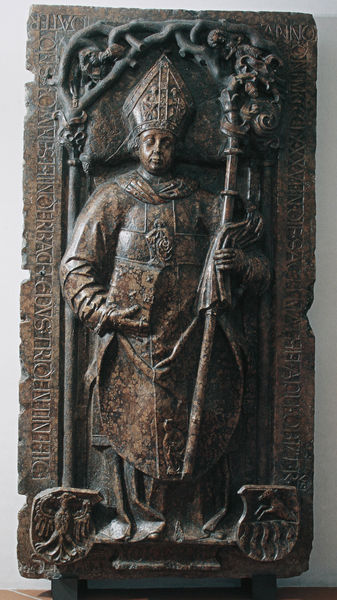
Titel: Grabplatte des Erzbischofs Johannes IV. Hinderbach (1465-1486)
Standort: Trient
Institution: Diözesanmuseum
Schlagwörter: adler, dunkel, hand, körper, mann, umhang, äste, braun, geste, hut, marmor, gürtel, rose, tiere, muster, alt, mütze, bibel, kragen, rahmen, stehen, stein, porträt, ast, kirche, figur, gewand, mantel, stehend, stoff, pflanze, ranken, skulptur, relief, schrift, fassade, stab, bischof, papst, inschrift, ornamente, bronze, steinmetz, schwein, buch, kreuz, text, kardinal, beten, wappen, pfarrer, antik, mittelalter, andacht, priester, heiliger, mitra, tiara, hirtenstab, heilig, tunika, petrus, grabmal, latein, vertikal, katholisch, grabstein, freske, weihe, bischofsstab, grabplatte, nikolaus, wappentiere, bronce, bischofsmütze, astwerk, äaste, bischofstab, denkmahl, bischhof, wandgrab, baumgewinde, 2m, turka